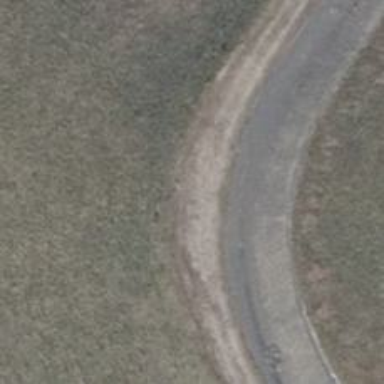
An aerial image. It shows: Grass track with grade3 tracktype.